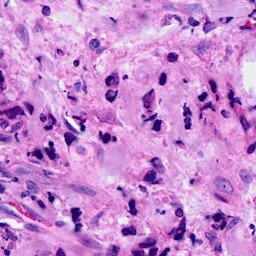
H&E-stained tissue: Breast